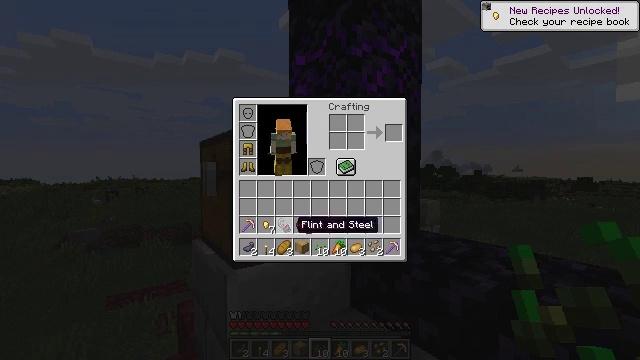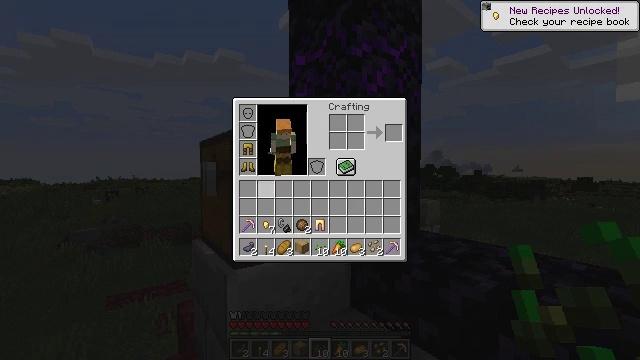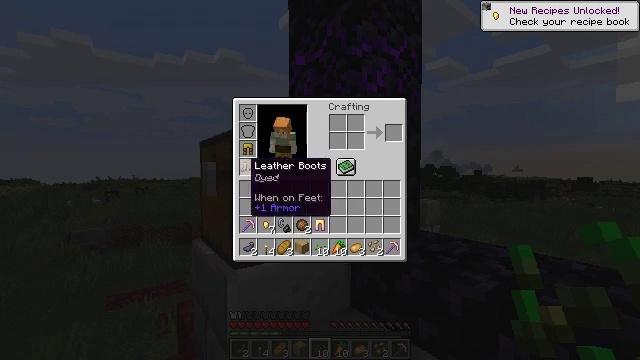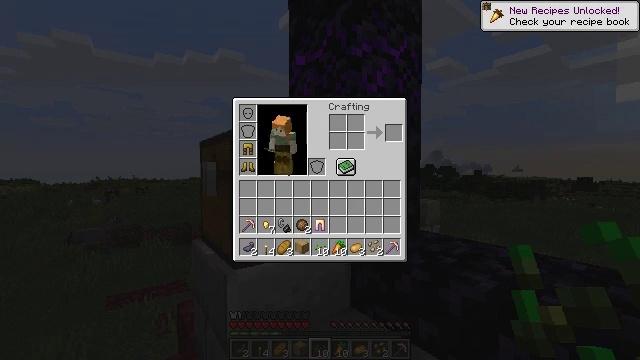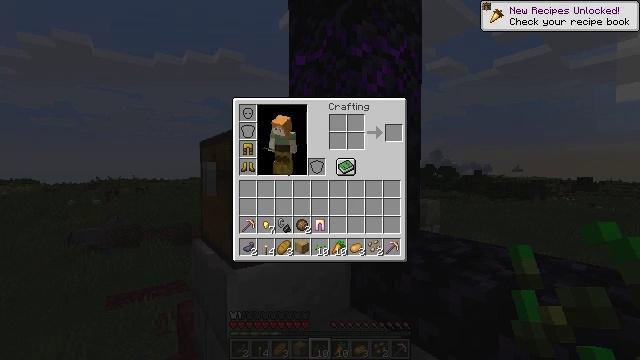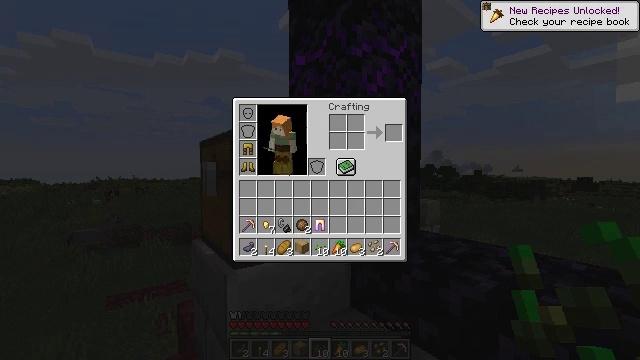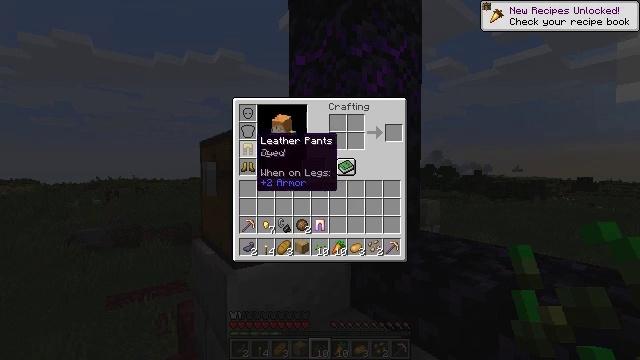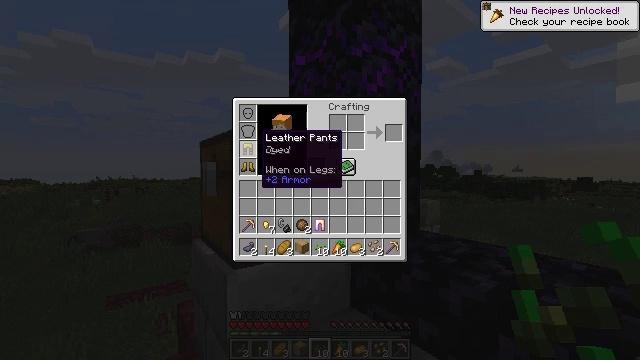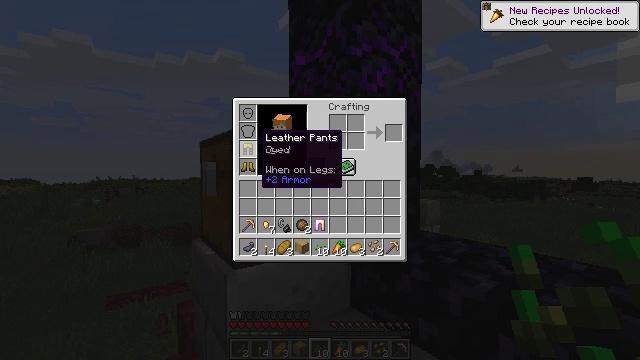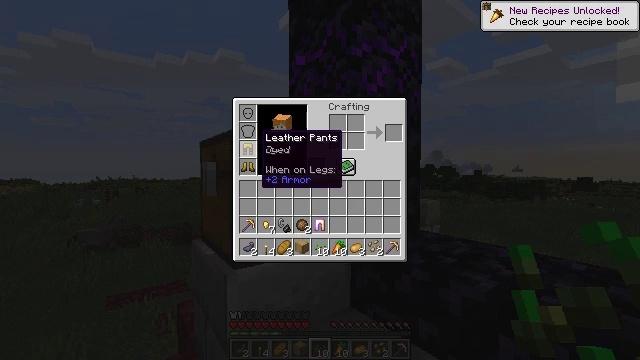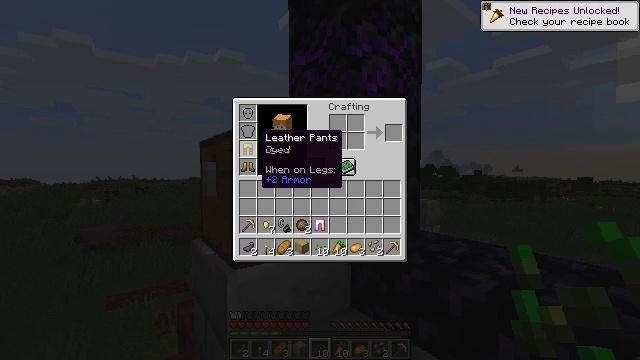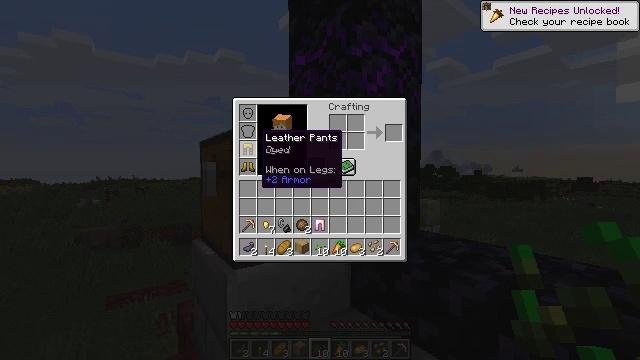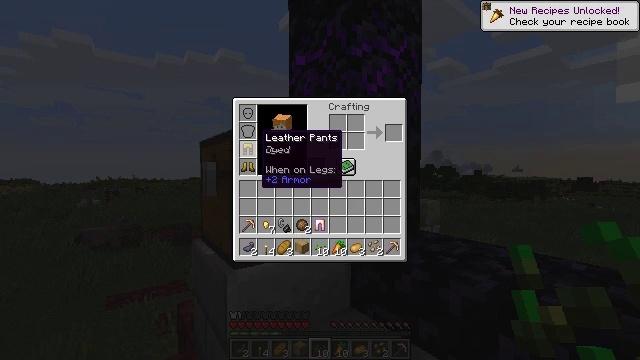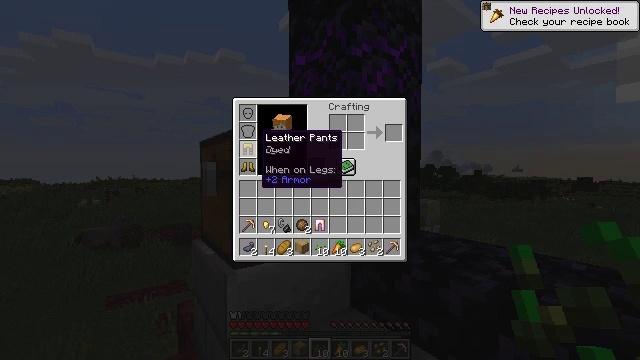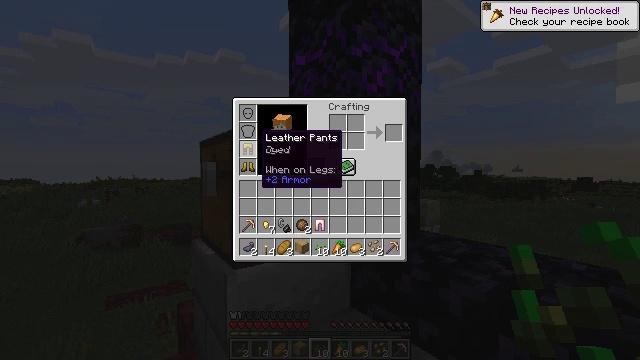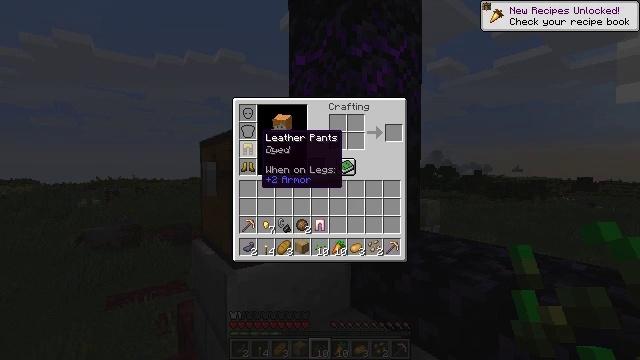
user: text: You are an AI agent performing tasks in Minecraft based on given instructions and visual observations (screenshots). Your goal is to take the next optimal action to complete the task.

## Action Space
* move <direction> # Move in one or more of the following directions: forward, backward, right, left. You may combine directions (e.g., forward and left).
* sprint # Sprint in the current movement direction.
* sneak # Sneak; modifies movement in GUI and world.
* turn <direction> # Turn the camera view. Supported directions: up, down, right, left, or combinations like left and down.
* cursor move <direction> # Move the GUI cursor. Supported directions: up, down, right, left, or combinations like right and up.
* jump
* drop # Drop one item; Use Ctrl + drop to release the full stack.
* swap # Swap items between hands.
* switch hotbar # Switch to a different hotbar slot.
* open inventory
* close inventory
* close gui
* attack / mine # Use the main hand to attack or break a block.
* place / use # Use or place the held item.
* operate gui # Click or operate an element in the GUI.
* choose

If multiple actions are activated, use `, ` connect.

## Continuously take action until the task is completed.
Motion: motion action
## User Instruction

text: Remove leather leggings from the inventory.
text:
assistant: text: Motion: turn left and up
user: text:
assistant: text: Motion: turn left and up
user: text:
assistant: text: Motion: turn left
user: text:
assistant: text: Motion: no_op
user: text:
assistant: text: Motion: turn up
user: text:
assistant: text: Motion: turn right and up
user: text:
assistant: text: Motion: no_op
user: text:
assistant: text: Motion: no_op
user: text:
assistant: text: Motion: no_op
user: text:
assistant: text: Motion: no_op
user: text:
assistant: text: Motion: no_op
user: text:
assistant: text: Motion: no_op
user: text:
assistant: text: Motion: no_op
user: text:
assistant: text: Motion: no_op
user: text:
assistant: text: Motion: no_op
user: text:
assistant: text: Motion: no_op
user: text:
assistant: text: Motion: no_op
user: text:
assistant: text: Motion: no_op
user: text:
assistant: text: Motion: no_op
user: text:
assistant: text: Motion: no_op
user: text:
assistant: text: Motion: no_op
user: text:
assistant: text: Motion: no_op
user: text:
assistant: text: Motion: no_op
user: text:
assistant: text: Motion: no_op
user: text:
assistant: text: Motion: no_op
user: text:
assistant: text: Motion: no_op
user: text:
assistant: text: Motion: no_op
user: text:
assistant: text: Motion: no_op
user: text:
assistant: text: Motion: no_op
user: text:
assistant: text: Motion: no_op